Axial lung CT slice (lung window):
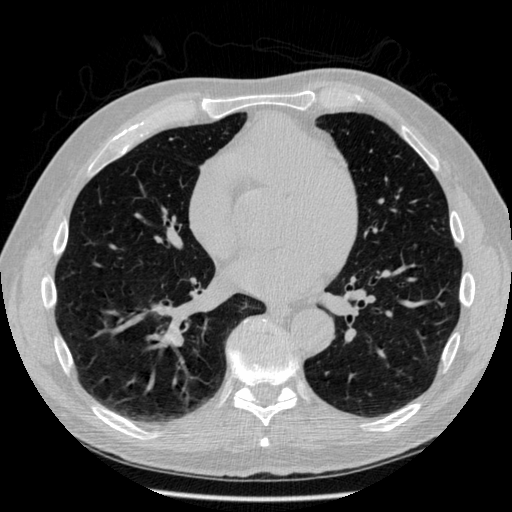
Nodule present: no